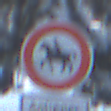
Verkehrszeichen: VerbotReiter
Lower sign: PersonengruppenFrei1
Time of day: MorningAfternoon
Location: Outdoor (Nature)
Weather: Clear
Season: Winter
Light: Natural